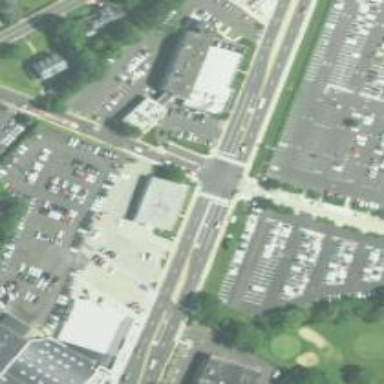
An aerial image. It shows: Marked road crossing.